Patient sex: M
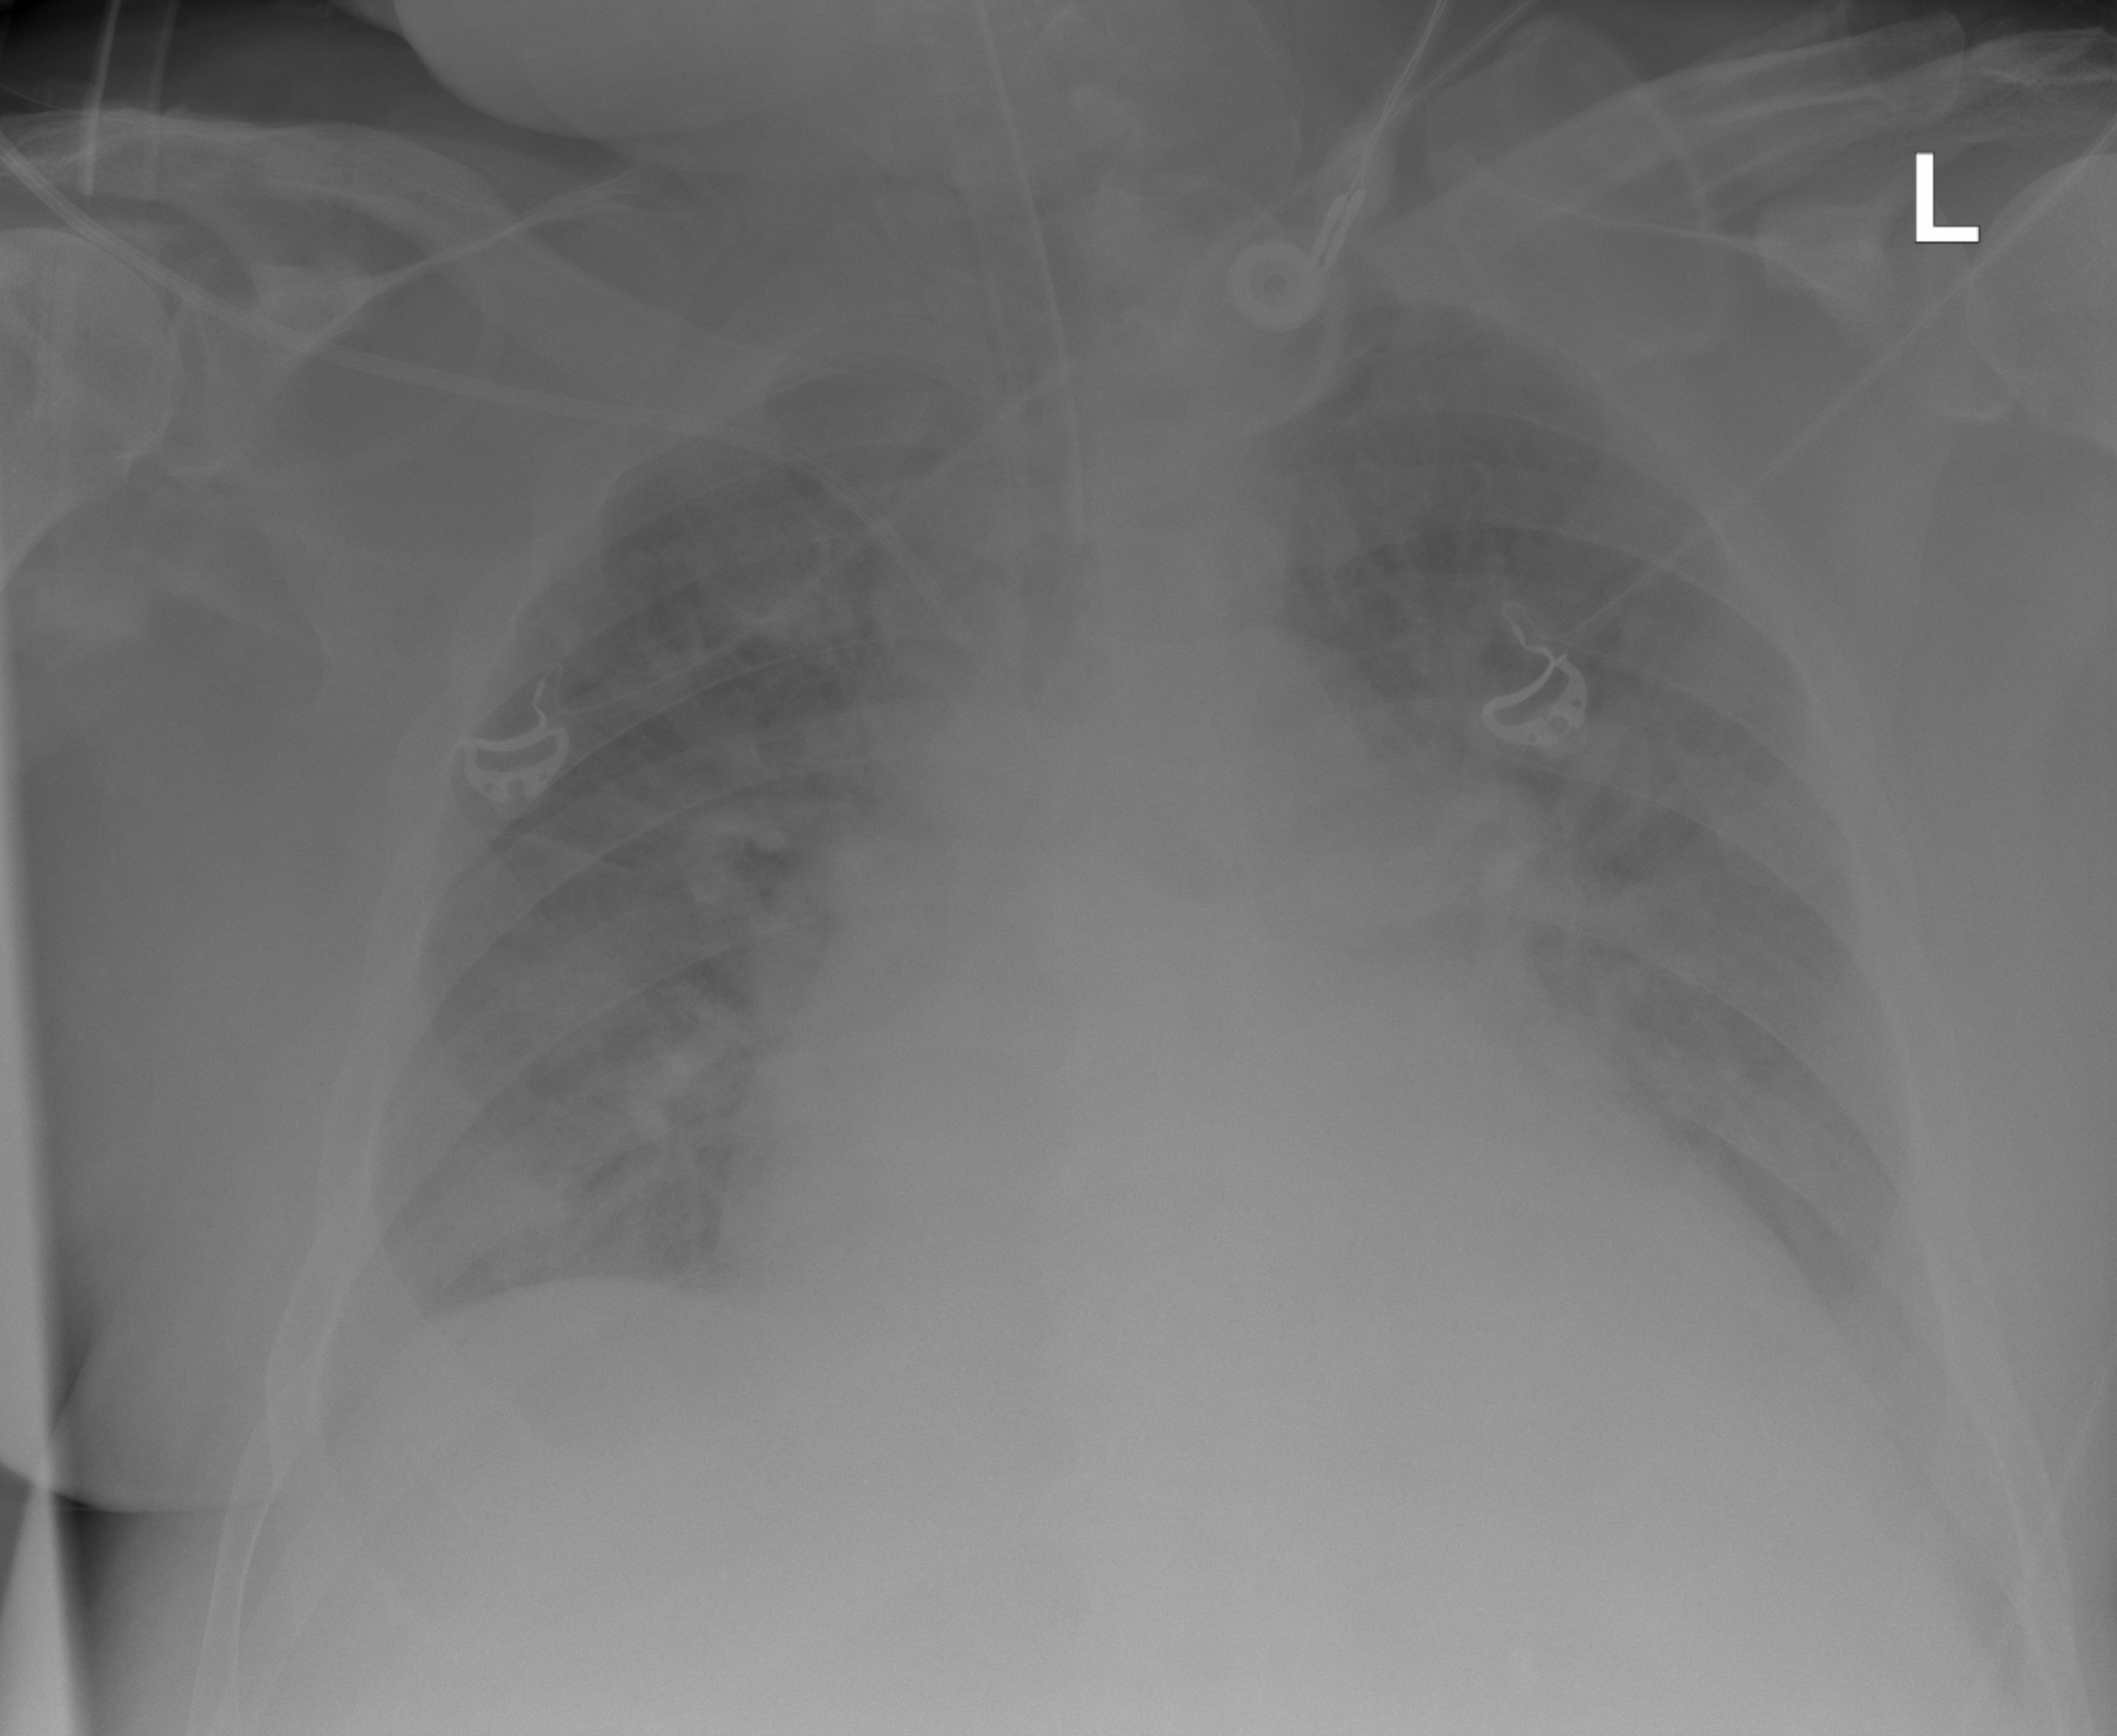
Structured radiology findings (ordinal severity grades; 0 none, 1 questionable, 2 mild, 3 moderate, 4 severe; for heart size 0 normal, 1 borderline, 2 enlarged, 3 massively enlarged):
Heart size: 2
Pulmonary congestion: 2
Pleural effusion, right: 0
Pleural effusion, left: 1
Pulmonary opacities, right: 2
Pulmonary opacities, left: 0
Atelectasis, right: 2
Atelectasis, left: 2